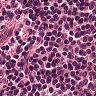
Metastatic tissue present: no